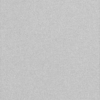
Label: dusty